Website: bh-photo
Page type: billing-address
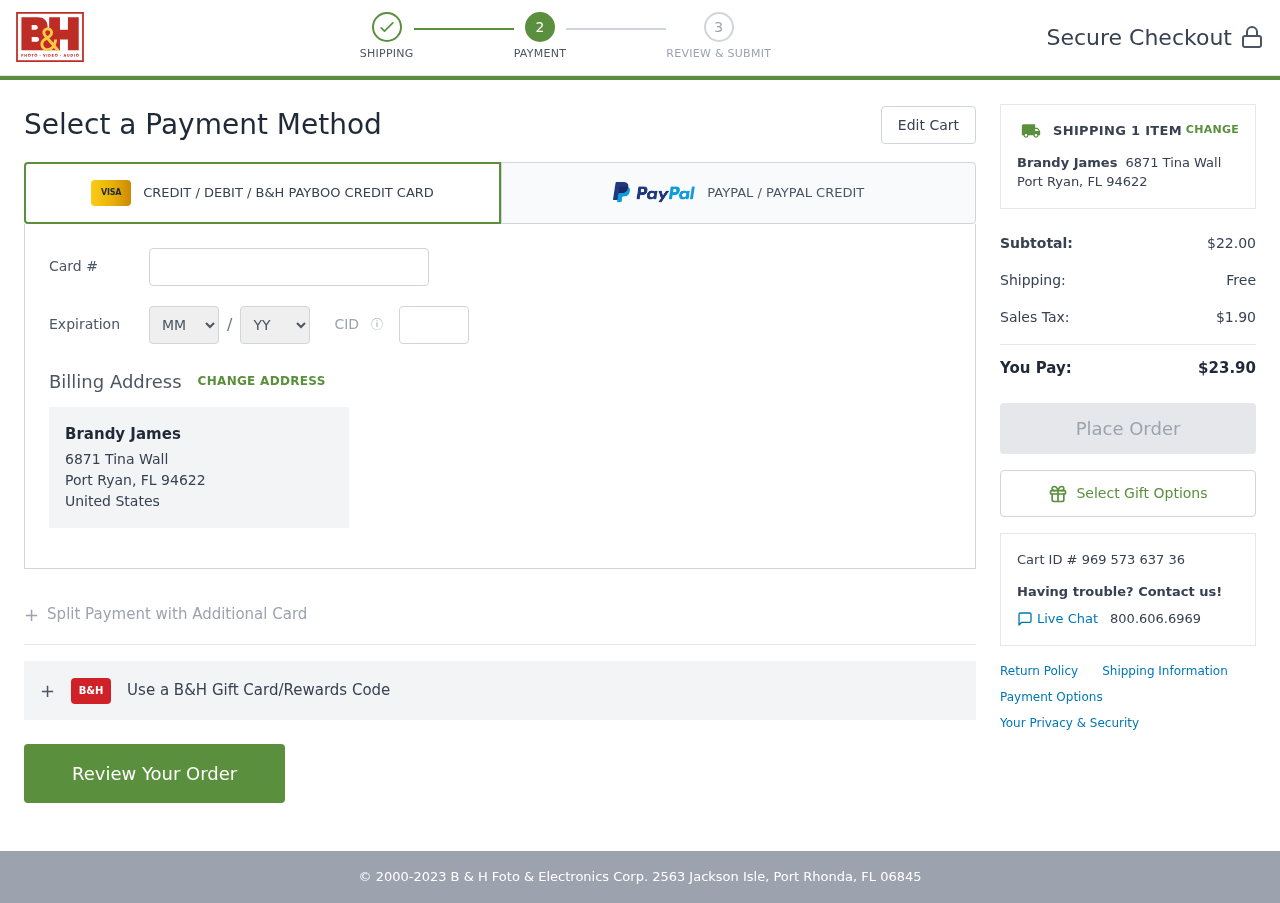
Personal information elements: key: PII_CARD_CVV
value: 794
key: PII_CARD_EXPIRY_MONTH
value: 04
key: PII_CARD_EXPIRY_YEAR
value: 28
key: PII_CARD_NUMBER
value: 4191 2733 4127 0423
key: PII_CITY_STATE_ZIP
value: Port Ryan, FL 94622
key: PII_COUNTRY
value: United States
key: PII_FULLNAME
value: Brandy James
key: PII_STREET
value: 6871 Tina Wall
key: PII_FULLNAME2
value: Brandy James
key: PII_STREET2
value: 6871 Tina Wall
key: PII_CITY_STATE_ZIP2
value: Port Ryan, FL 94622
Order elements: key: ORDER_NUM_ITEMS
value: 1
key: ORDER_SUBTOTAL
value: $22.00
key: ORDER_SHIPPING_COST
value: Free
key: ORDER_TAX
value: $1.90
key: ORDER_TOTAL
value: $23.90
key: ORDER_ID
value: Cart ID # 969 573 637 36